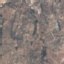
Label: PermanentCrop